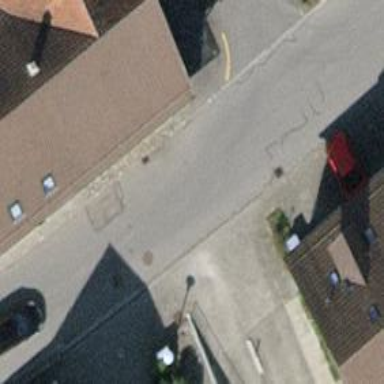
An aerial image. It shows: Footway made of paving stones.